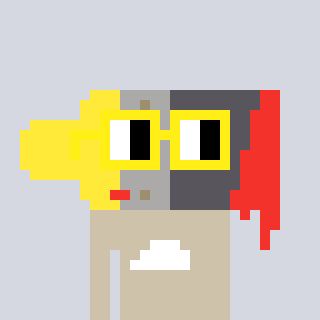
a pixel art character with square yellow glasses, a paintbrush-shaped head and a bege-colored body on a cool background